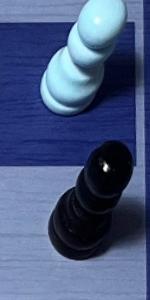
Label: Pawn_Black